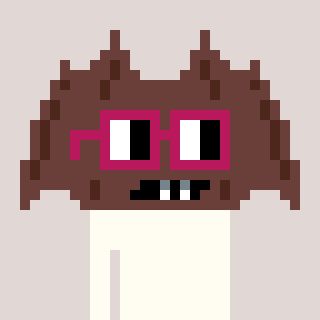
a pixel art character with square dark red glasses, a bat-shaped head and a grayscale-colored body on a warm background